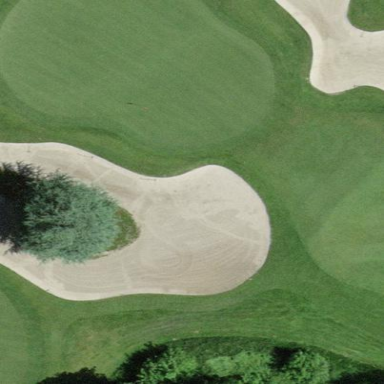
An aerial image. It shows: Grassy pitch designated for golf. It features vibrant green golf course.